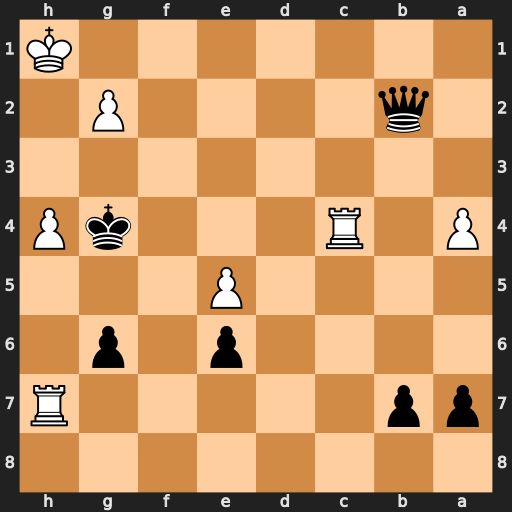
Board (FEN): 8/pp5R/4p1p1/4P3/P1R3kP/8/1q4P1/7K
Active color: b
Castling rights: -
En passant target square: -
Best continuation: Kg3 Rg4+ Kxg4